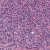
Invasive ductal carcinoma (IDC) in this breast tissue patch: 1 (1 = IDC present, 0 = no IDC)